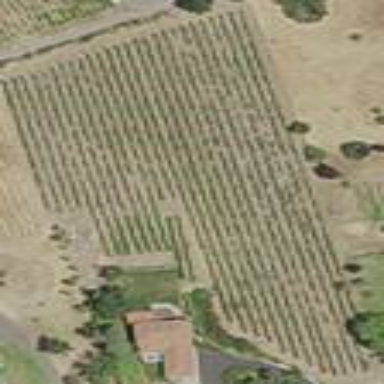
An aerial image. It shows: Vineyard growing wine grapes.